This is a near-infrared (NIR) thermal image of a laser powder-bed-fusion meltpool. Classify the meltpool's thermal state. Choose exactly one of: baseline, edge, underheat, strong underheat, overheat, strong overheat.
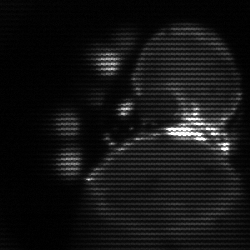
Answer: edge